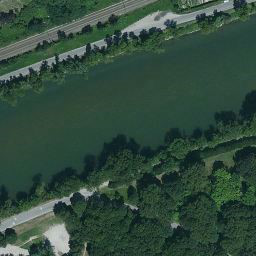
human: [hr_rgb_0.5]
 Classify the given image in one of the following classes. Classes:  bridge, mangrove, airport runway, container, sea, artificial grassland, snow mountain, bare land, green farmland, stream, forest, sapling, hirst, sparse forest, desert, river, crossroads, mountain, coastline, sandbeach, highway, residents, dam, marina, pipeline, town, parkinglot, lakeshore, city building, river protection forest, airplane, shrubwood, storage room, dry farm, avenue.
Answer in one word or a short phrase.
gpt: river